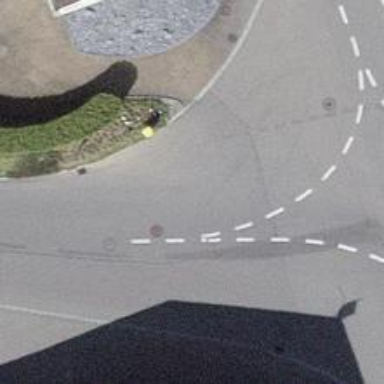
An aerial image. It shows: Post box is visible.